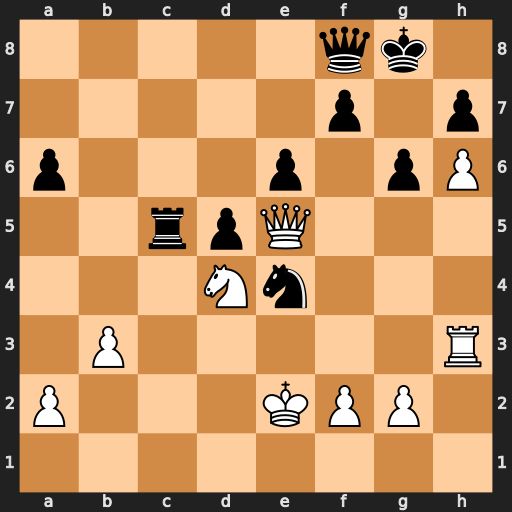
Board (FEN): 5qk1/5p1p/p3p1pP/2rpQ3/3Nn3/1P5R/P3KPP1/8
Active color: w
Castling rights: -
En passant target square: -
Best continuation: Nxe6 f6 Qb2 Qd6 Nxc5